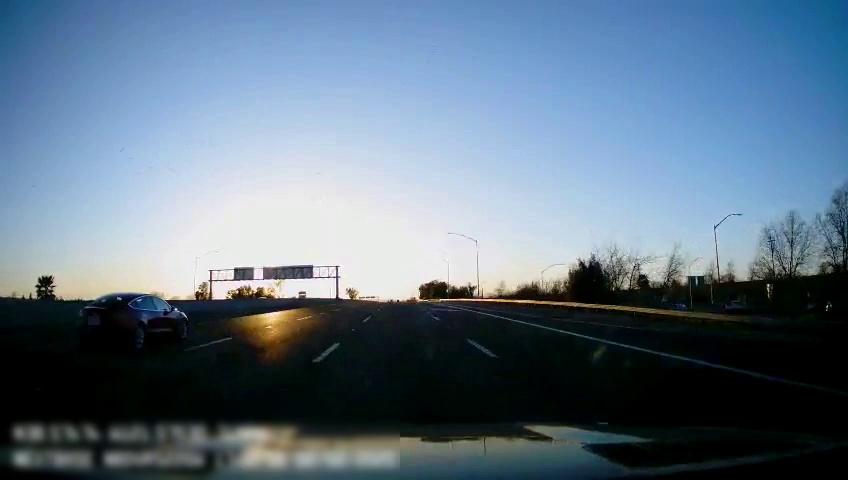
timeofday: Day
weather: Sunny
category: Drivable Space
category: Vehicles | Car
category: Vehicles | SUV
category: Lanes | Alternate Lane
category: Lanes | Current Lane
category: Lanes | Current Lane
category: Lanes | Current Lane
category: Lanes | Current Lane
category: Lanes | Alternate Lane